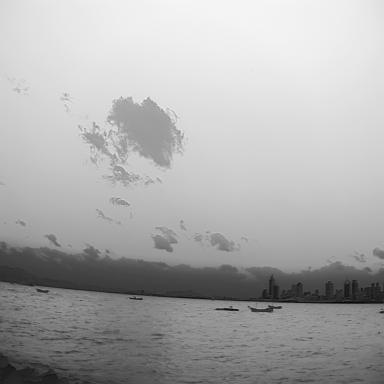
There are four bulk_carriers in the infrared image.